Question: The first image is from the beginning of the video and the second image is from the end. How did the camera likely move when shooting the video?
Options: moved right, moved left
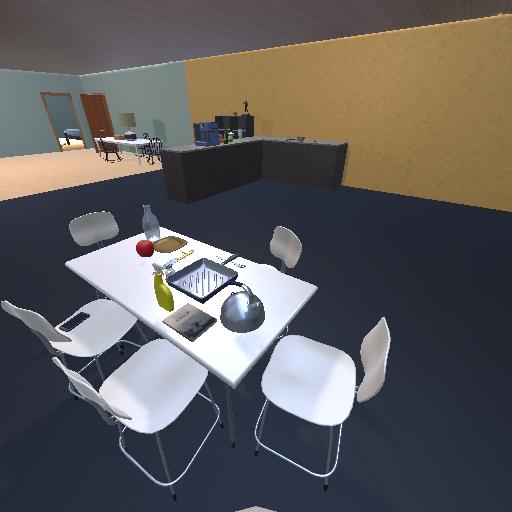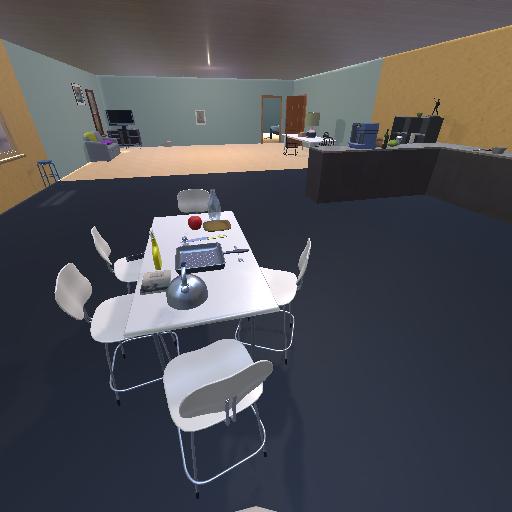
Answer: moved right